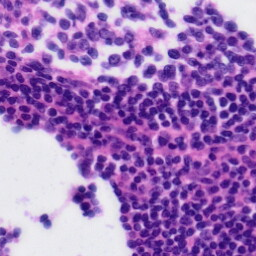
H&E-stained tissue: Tonsil